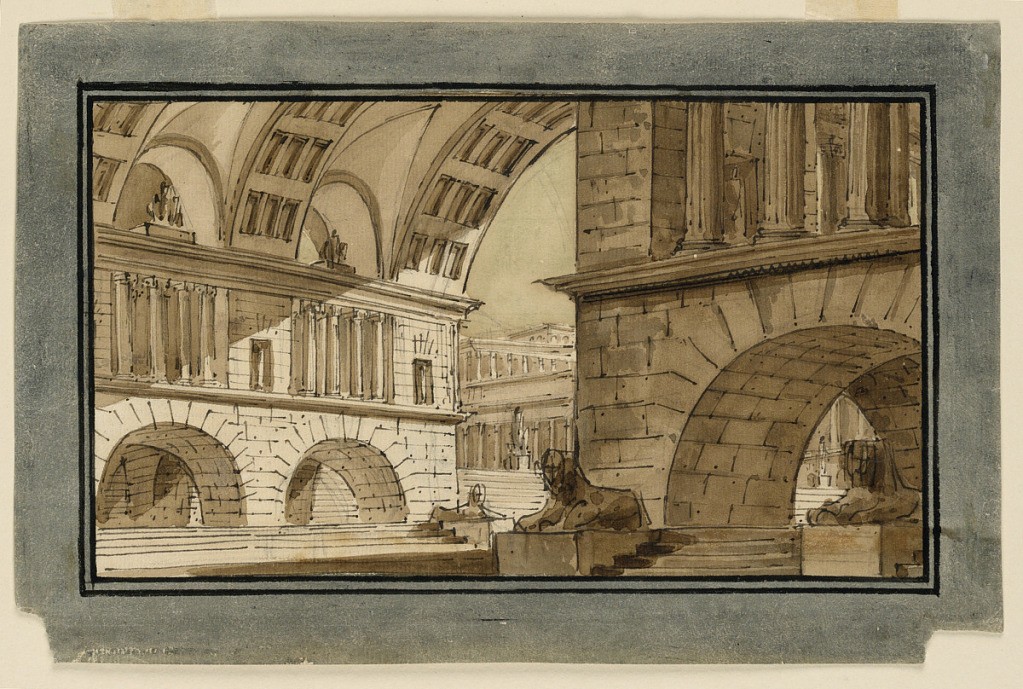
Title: Stage Design, Group of Temple Buildings
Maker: Angelo Toselli, ca. 1765? – 1826
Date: early 19th century
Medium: Pen and sepia ink, brush and wash on paper
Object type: Drawing
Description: Horizontal rectangle. Group of temple buildings with high vaults and arches below, through which stairs are to be seen. Several sphinxes on pedestals.